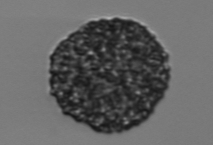
Label: Vicicitus_globosus